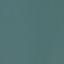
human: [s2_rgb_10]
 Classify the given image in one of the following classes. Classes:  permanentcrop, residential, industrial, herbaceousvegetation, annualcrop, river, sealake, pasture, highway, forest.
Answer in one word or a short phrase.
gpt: SeaLake